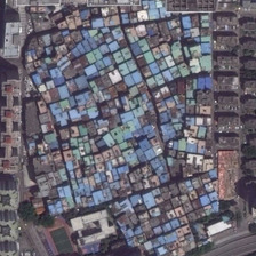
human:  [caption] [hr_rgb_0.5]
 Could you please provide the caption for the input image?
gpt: This is a prosperous industrial area

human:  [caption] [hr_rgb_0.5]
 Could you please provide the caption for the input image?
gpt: This is a prosperous industrial area.

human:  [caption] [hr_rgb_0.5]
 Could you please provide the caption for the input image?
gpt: This is a rich industrial area.

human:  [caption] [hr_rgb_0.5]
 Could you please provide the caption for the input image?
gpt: This is a thriving industrial area.

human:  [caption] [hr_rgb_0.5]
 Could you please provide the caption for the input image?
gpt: This is a prosperous industrial area.